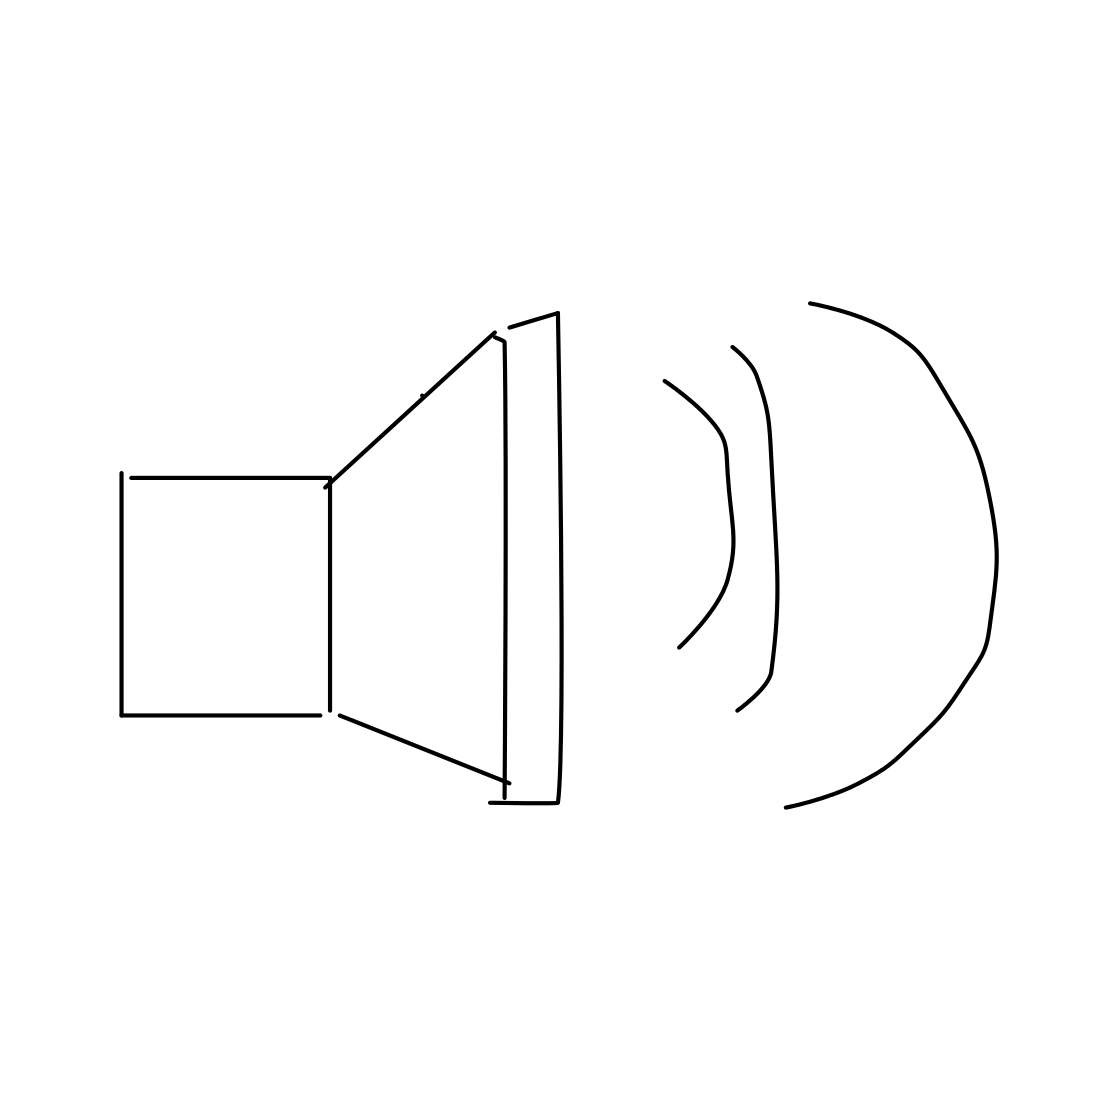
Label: loudspeaker